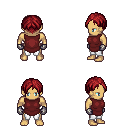
a pixel art fantasy rpg character, male body template, human, tanned skin, maroon tunic, white pants, brunette parted hairstyle, metal gloves, four views (front, back, left, right), 2x2 character sprite sheet, small pixel art, hard edges, no anti-aliasing